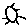
Label: sun